如图，$EF$ 过平行四边形 $ABCD$ 对角线的交点 $O$，交 $AD$ 于点 $E$，交 $BC$ 于点 $F$，若平行四边形 $ABCD$ 的周长是 $36$，$OE = 3$，则四边形 $ABFE$ 的周长为 \underline{\qquad}。

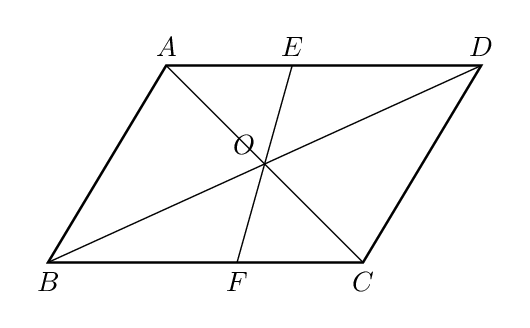
【解答】
\noindent \textbf{【答案】} $24$

\vspace{6pt}

\noindent \textbf{【详解】} 解：$\because$ 四边形 $ABCD$ 为平行四边形，对角线的交点为 $O$，

$\therefore AB = CD$，$AD = BC$，$OA = OC$，$AD \parallel BC$，

$\therefore \angle EAO = \angle FCO$，

在 $\triangle AOE$ 和 $\triangle COF$ 中，
\[
\begin{cases}
\angle EAO = \angle FCO, \\
OA = OC, \\
\angle AOE = \angle COF,
\end{cases}
\]

$\therefore \triangle AOE \cong \triangle COF \ (\text{ASA})$，

$\therefore OE = OF$，$AE = CF$，

$\because$ 平行四边形 $ABCD$ 的周长为 $36$，

$\therefore AB + BC = \dfrac{1}{2} \times 36 = 18$，

$\therefore$ 四边形 $ABFE$ 的周长 $= AB + AE + BF + EF$

$= AB + BF + CF + 2OE$

$= AB + BC + 2 \times 3 = 18 + 6 = 24$，

故答案为：$24$。